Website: home-depot
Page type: account-dashboard
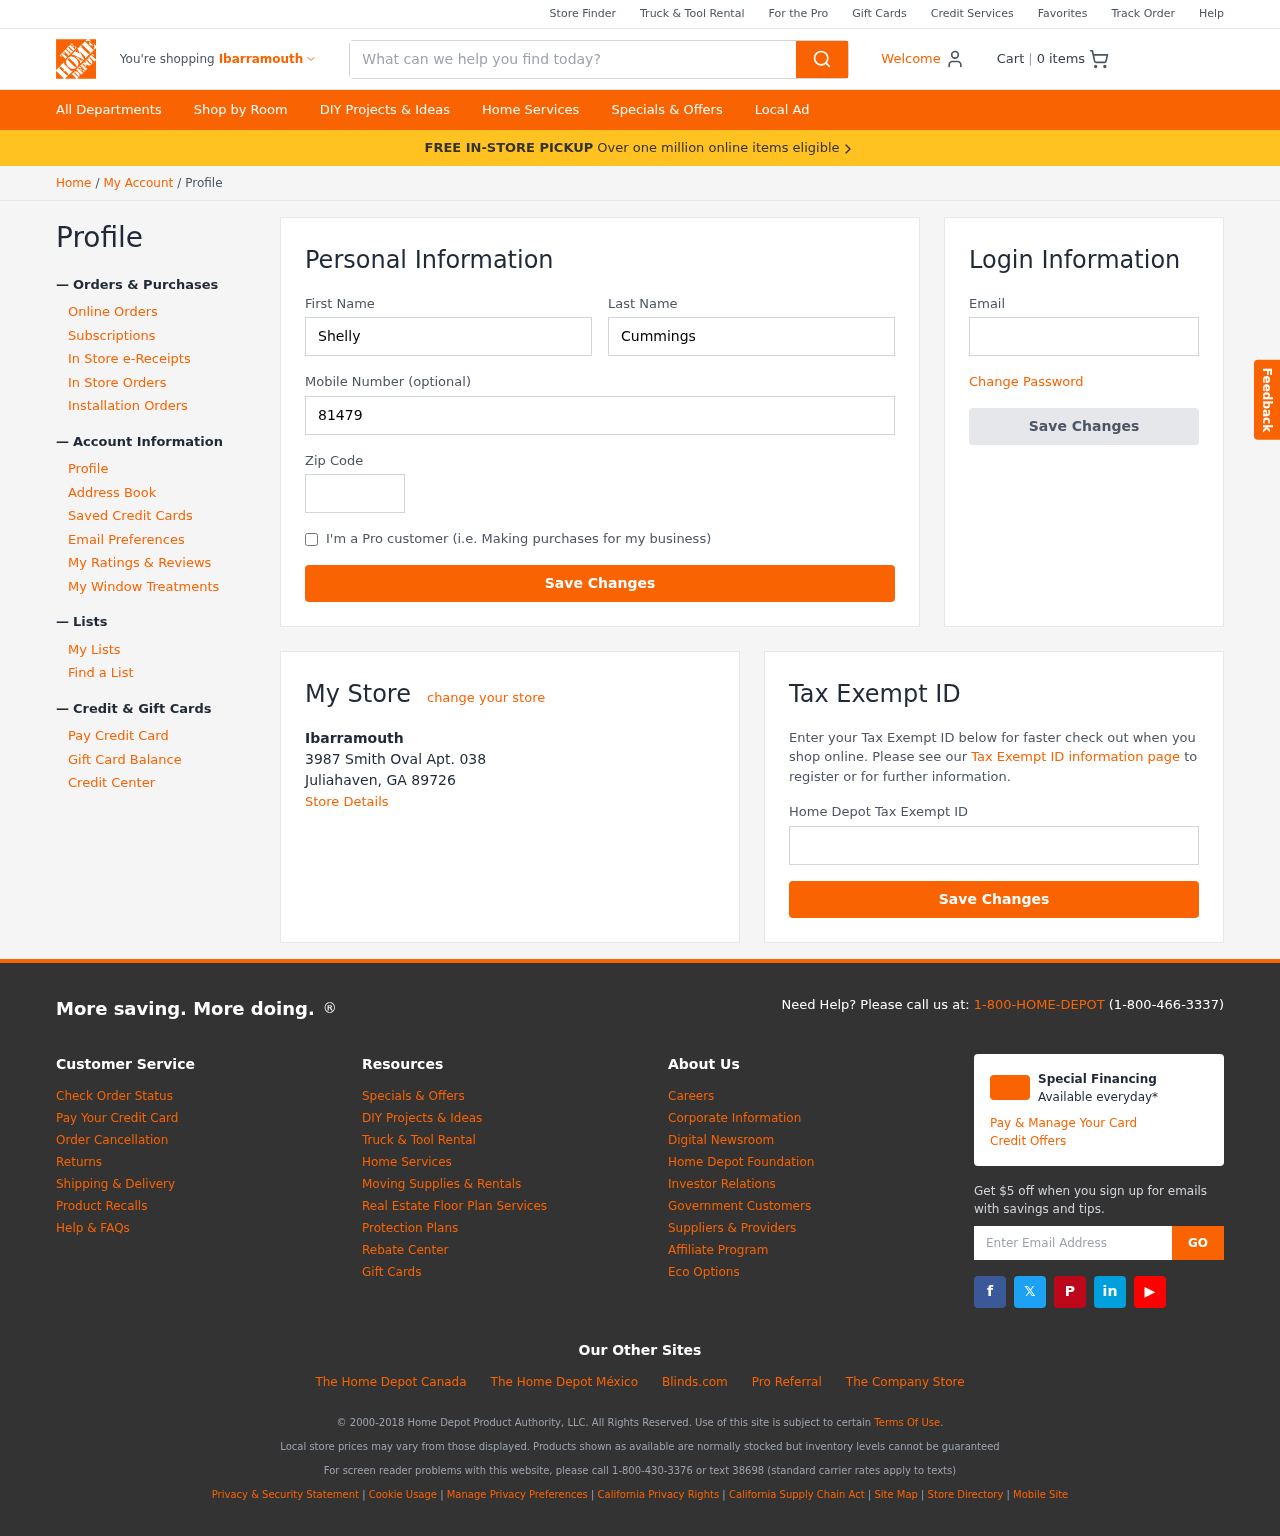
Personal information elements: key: PII_CITY
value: Ibarramouth
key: PII_EMAIL
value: shelly.cummings@gmail.com
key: PII_FIRSTNAME
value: Shelly
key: PII_LASTNAME
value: Cummings
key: PII_LOCATION1_CITY_STATE_ZIP
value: Juliahaven, GA 89726
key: PII_LOCATION1_NAME
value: Ibarramouth
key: PII_LOCATION1_STREET
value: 3987 Smith Oval Apt. 038
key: PII_PHONE
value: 8147927891
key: PII_POSTCODE
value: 60266
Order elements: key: ORDER_NUM_ITEMS
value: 0
Search elements: key: HEADER_SEARCH
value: What can we help you find today?